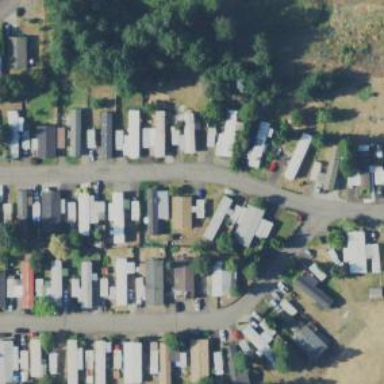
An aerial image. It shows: Residential area known as trailer park.